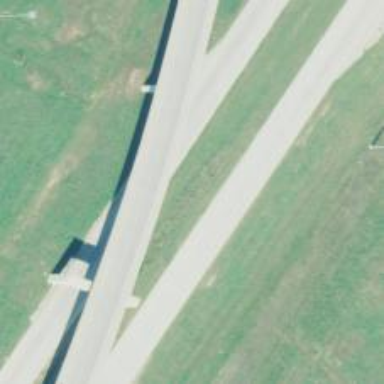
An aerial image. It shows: Bridge.